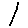
Label: line